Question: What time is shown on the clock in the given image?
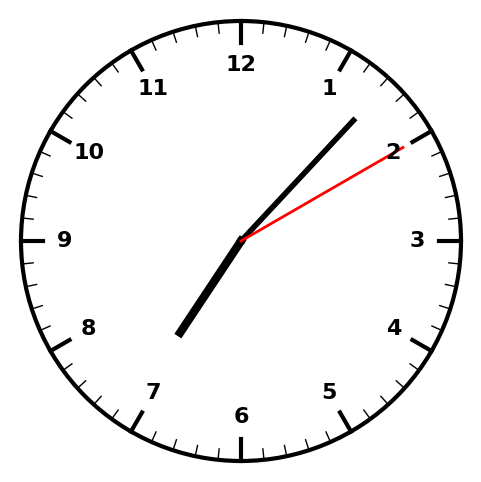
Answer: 07:07:10